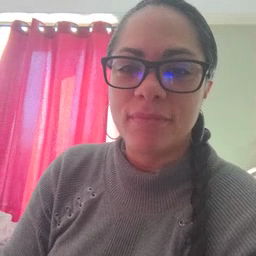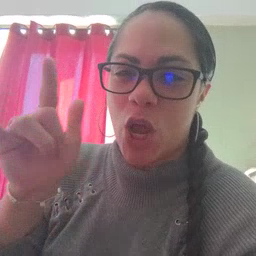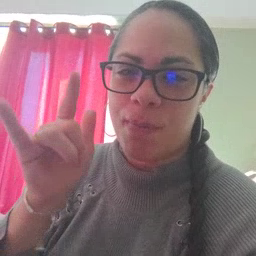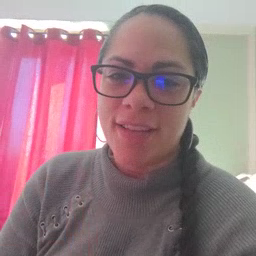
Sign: airplane